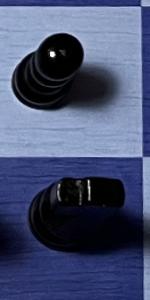
Label: Knight_Black